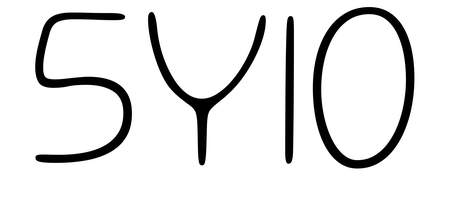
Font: Gluten_Thin